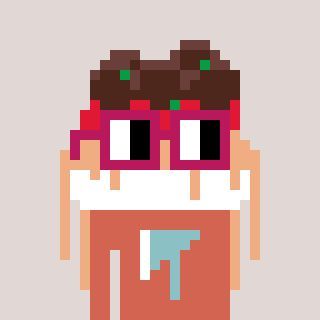
a pixel art character with square dark red glasses, a spaghetti-shaped head and a peachy-colored body on a warm background